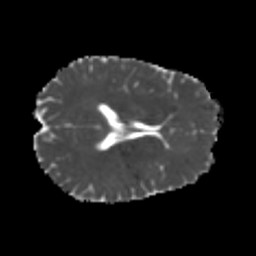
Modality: MD
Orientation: axial
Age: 25
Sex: male
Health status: healthy
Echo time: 0.074 s